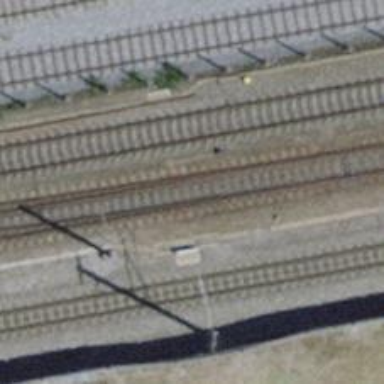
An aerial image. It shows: Railway switch with the turnout pointing to the right.